Question: I am trying to display data from a JSON file onto the webpage. My Code
'''
angular.module('bioA.configs',['ngRoute'])
//Config routes
.config(['$routeProvider',function($routeProvider){
$routeProvider.when('/',
{
templateUrl: 'list.tpl.html',
controller: 'BioACtrl',
resolve: {
bioAList: ['$http',function($http){
return $http.get('bioa.json');
}]
}
});
}]);
//Controller to Manage the data
angular.module('bioA.controllers',['bioA.configs'])
.controller('BioACtrl',['bioAList','$scope',function($scope,bioAList){
console.log(bioAList);
$scope.samples = bioAList.data.samples;
}]);
angular.module('bioA',['ngRoute','bioA.controllers','bioA.configs','ui.bootstrap']);
'''
The $http doesnt seem to resolve.
here is the console output:

I am AngularJS noob any help is appreciated :) I am stuck. Why is the resolved object a ChildScope rather than being a promise ?
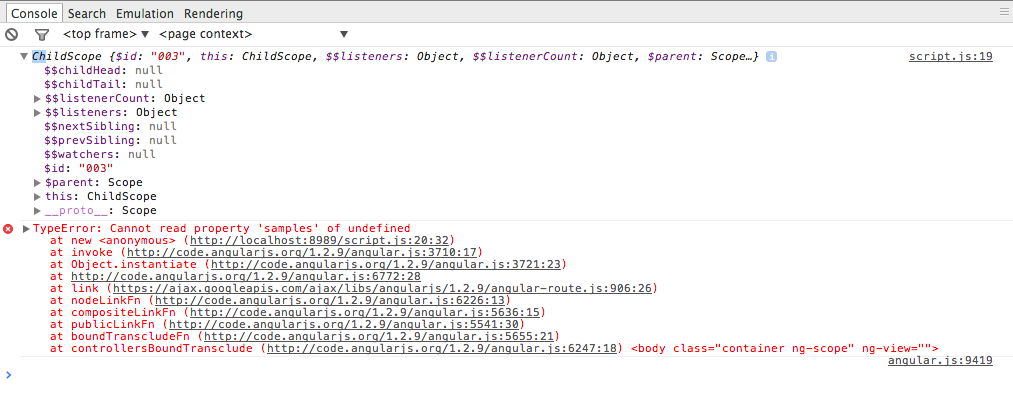
Answer: first of all, your includes are reversed here
'''
controller('BioACtrl',['bioAList','$scope',function($scope,bioAList){
'''
Should be
'''
controller('BioACtrl',['$scope', 'bioAList',function($scope,bioAList){
'''
Second, you are trying to access data in your bioAList service before you even fetch it. The correct way to do this is with angular promises. I modified the <URL> to acheive this access paradigm:
'''
bioAList.getSamples().then(function(data) {
$scope.samples = data.samples;
})
'''
EDIT: add the thing that @OdeToCode points out.
Good point! you can just return the $http promise as the service.
'''
return $http.get('bioa.json').success(function(data,status){
return data;
})
'''
And access it like you originally had.
Hope this helps!